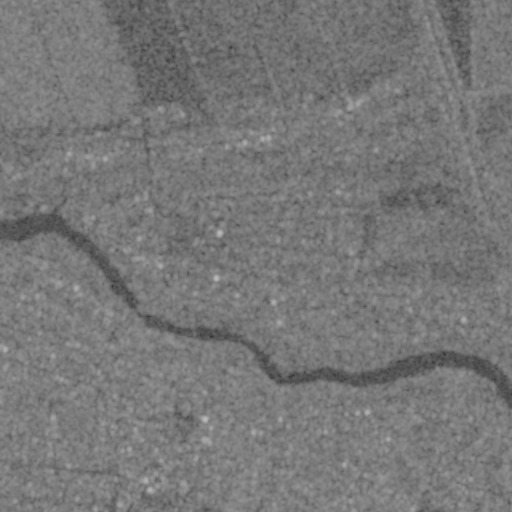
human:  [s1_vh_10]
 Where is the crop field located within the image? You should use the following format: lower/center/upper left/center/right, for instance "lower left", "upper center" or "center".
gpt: The crop field is located in the upper right of the image.
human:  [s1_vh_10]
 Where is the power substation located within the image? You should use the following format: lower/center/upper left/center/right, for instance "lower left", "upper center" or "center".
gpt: The power substation is located in the lower left of the image.
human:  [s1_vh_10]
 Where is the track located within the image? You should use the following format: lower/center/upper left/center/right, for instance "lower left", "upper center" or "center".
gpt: The track is located in the lower right of the image.
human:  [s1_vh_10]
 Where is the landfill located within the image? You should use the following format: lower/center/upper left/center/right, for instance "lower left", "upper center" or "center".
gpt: There is no landfill in the image.

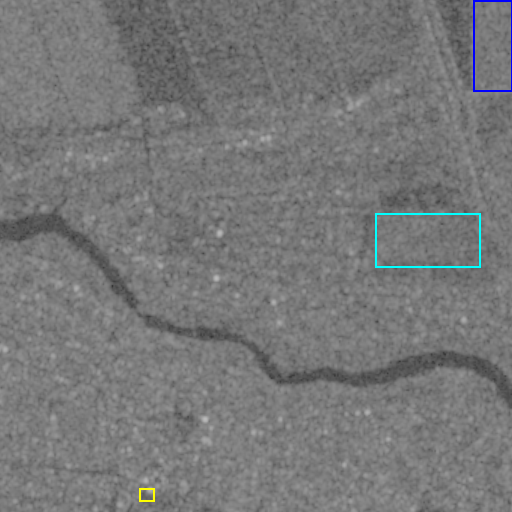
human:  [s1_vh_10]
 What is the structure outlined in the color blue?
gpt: The structure outlined in blue is a crop field.
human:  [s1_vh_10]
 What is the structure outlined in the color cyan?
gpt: The structure outlined in cyan is a park.
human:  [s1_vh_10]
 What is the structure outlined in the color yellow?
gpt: The structure outlined in yellow is a parking lot.
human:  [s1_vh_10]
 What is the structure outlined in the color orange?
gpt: There is no orange outline.